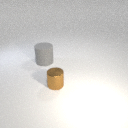
large gray rubber cylinder behind small brown metal cylinder